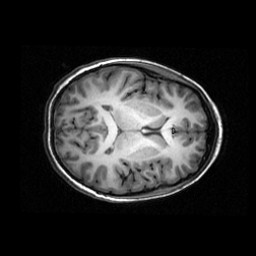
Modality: T1w
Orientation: axial
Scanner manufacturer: ge
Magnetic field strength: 3 T
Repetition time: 0.009048 s
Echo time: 0.001844 s